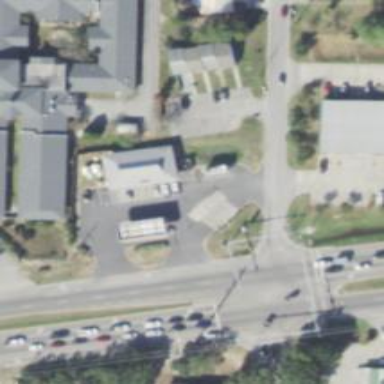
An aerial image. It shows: Convenience shop.